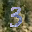
Label: 3